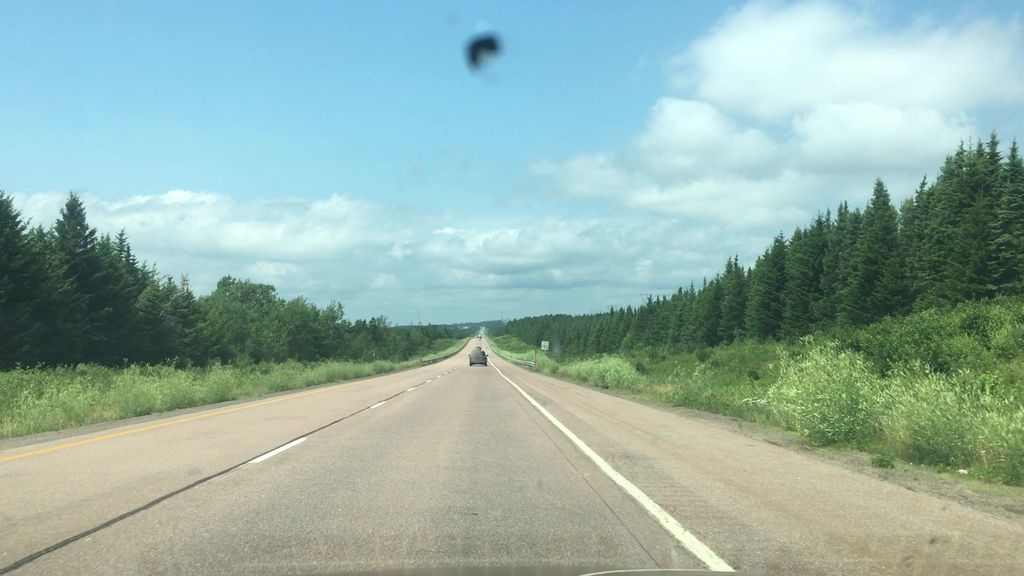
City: charlottetown